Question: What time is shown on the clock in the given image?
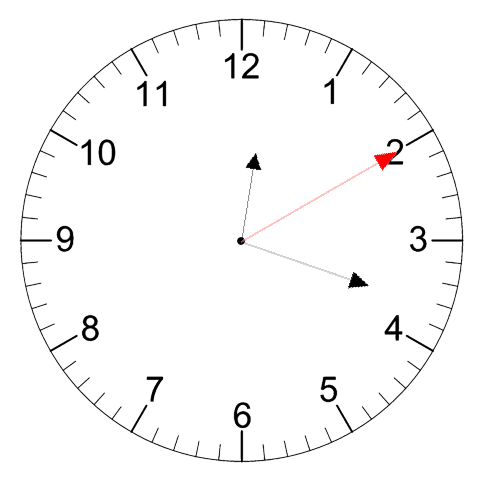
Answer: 12:18:10